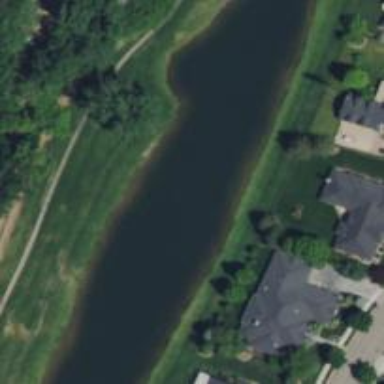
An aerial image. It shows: Pond surrounded by natural water.